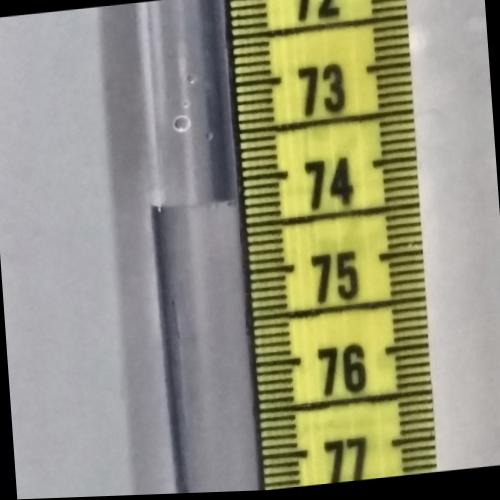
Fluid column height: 74.2 cm